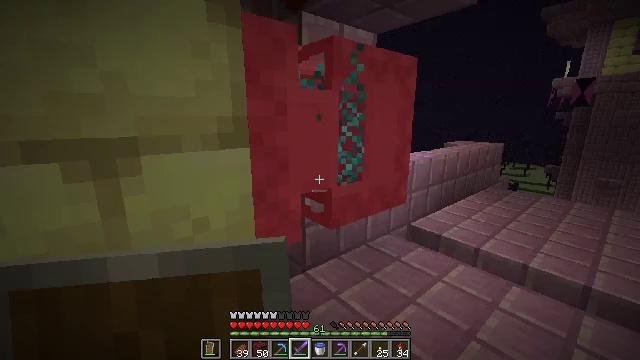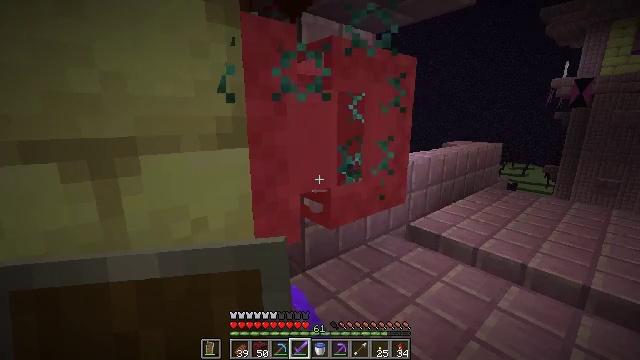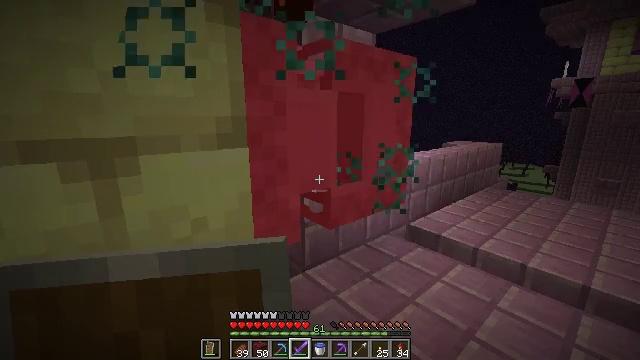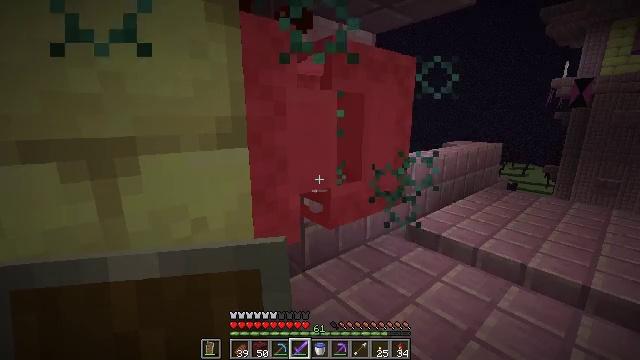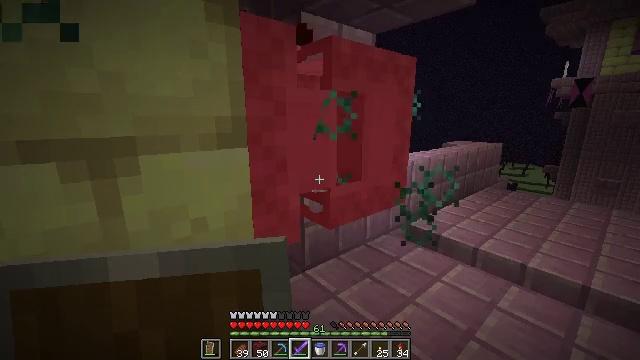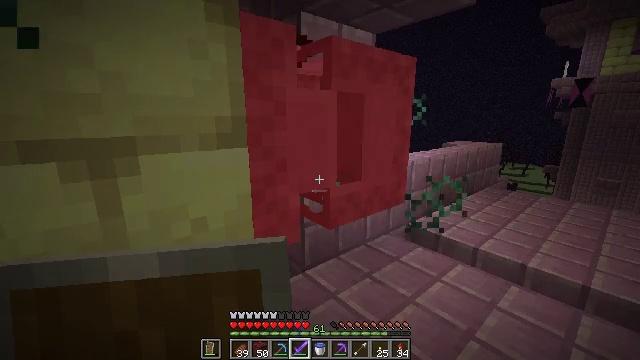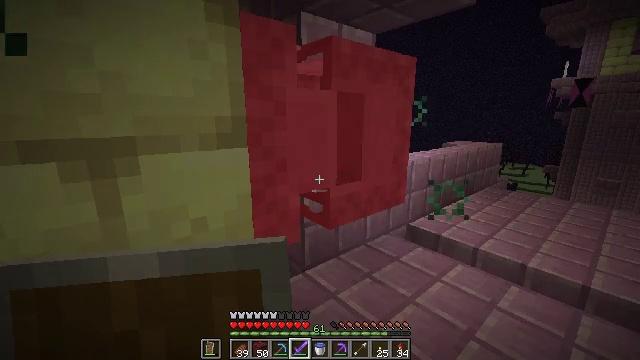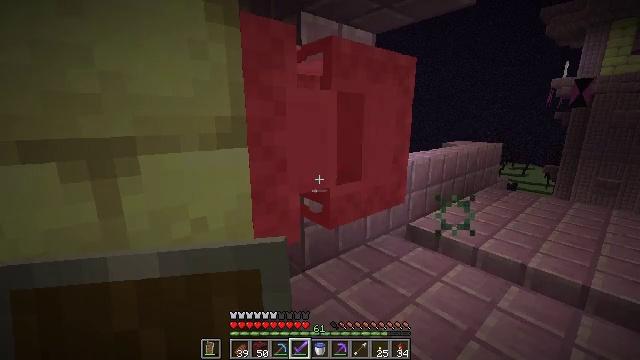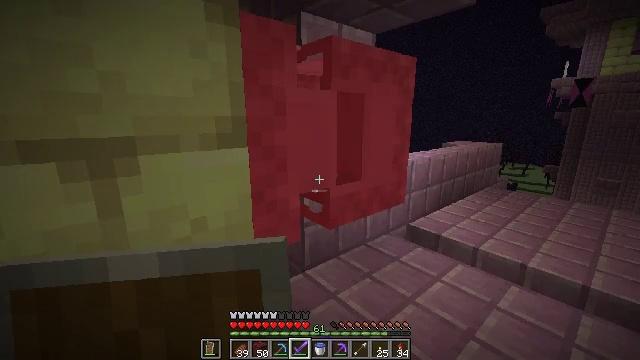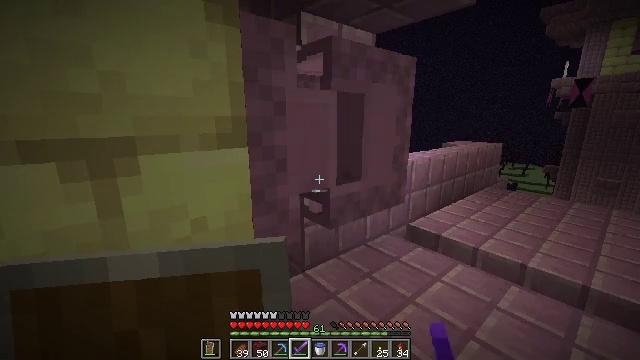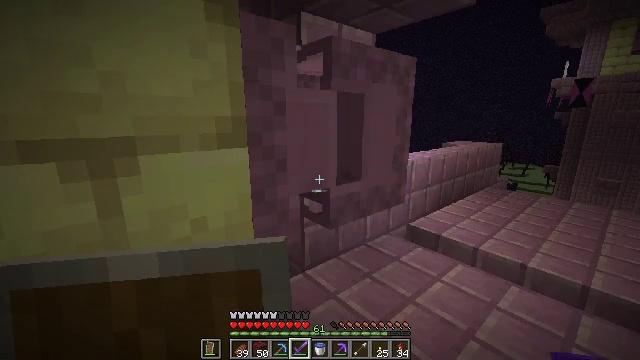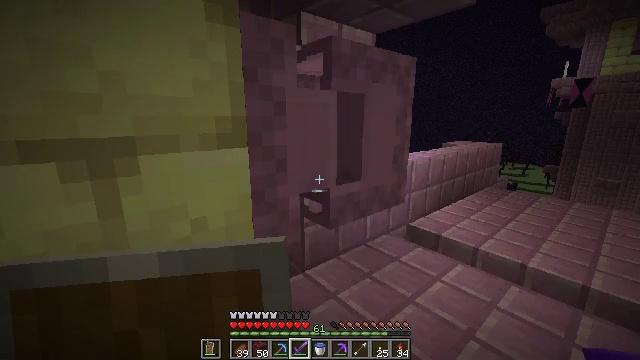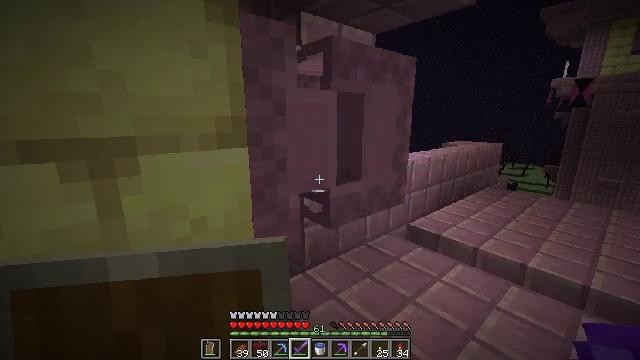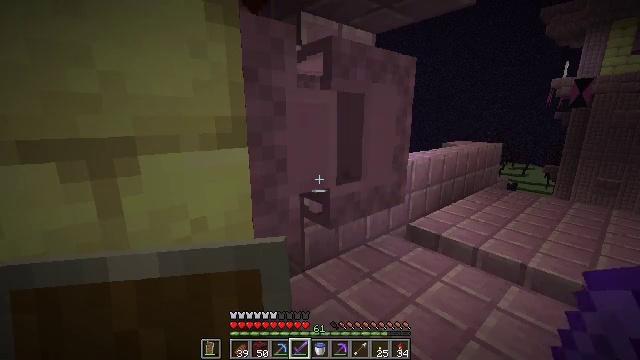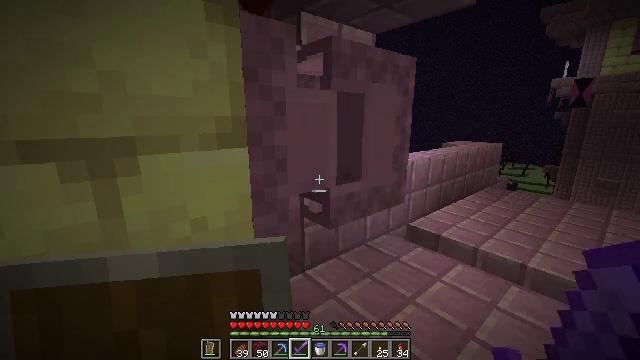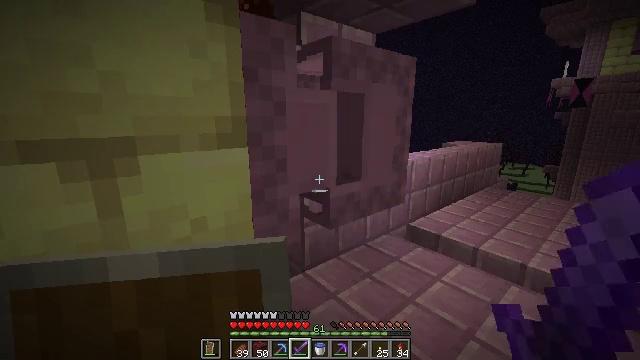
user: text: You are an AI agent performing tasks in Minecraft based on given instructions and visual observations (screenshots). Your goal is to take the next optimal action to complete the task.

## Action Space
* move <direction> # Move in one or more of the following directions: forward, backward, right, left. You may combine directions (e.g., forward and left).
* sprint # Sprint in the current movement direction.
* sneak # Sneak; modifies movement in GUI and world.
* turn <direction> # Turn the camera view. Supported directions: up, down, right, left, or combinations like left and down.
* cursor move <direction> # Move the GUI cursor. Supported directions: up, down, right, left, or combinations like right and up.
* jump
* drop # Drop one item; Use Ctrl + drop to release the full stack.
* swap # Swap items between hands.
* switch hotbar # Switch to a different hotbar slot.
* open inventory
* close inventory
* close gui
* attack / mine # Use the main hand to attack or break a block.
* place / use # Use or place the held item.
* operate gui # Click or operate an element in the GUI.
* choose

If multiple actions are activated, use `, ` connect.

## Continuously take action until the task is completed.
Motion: motion action
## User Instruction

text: Kill the shulker.
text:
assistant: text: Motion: attack / mine
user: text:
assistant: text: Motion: attack / mine
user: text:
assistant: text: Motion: no_op
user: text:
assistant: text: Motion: attack / mine
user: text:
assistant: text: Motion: attack / mine
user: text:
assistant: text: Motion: attack / mine
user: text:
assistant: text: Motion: attack / mine
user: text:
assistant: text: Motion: attack / mine
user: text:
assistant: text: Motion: attack / mine
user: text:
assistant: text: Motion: attack / mine
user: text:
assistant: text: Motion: attack / mine
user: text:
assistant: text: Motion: attack / mine
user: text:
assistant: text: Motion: attack / mine
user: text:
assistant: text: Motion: attack / mine
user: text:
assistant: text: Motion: no_op
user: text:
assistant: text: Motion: attack / mine
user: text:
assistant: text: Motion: attack / mine
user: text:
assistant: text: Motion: attack / mine
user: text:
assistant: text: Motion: no_op
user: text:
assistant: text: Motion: attack / mine
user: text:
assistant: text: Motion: attack / mine